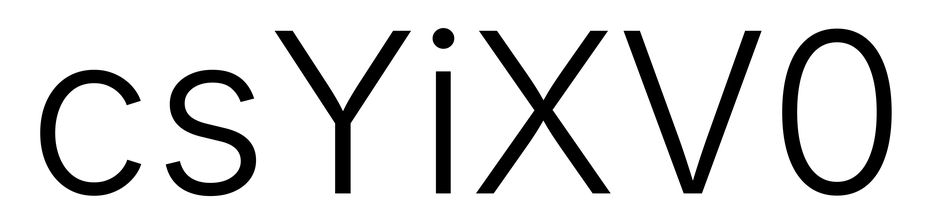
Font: Inter_Light